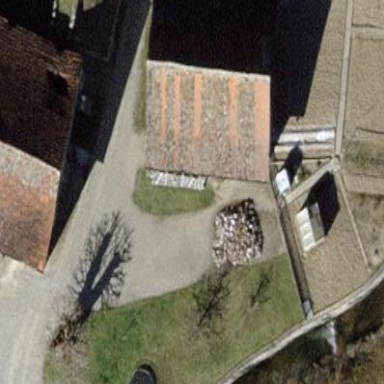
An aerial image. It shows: Gabled roof on farm auxiliary building.